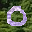
Label: 0